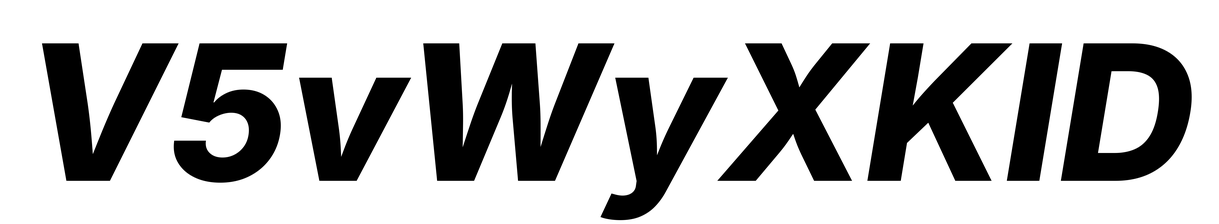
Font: Inter-Italic_ExtraBold_Italic